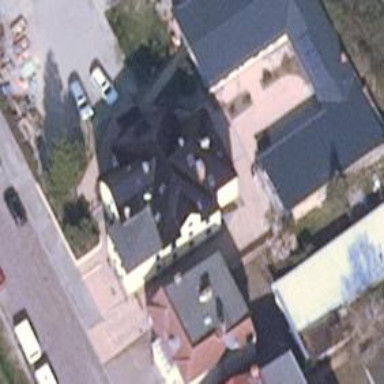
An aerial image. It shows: Guest house for tourism.